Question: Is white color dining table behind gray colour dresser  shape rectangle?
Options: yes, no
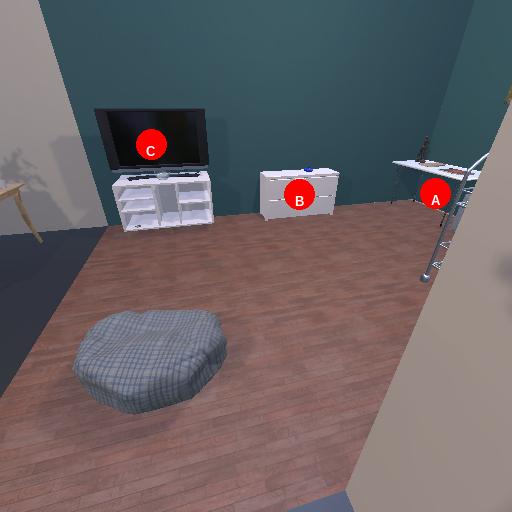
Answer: yes